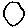
Label: circle